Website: bh-photo
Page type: address-validator
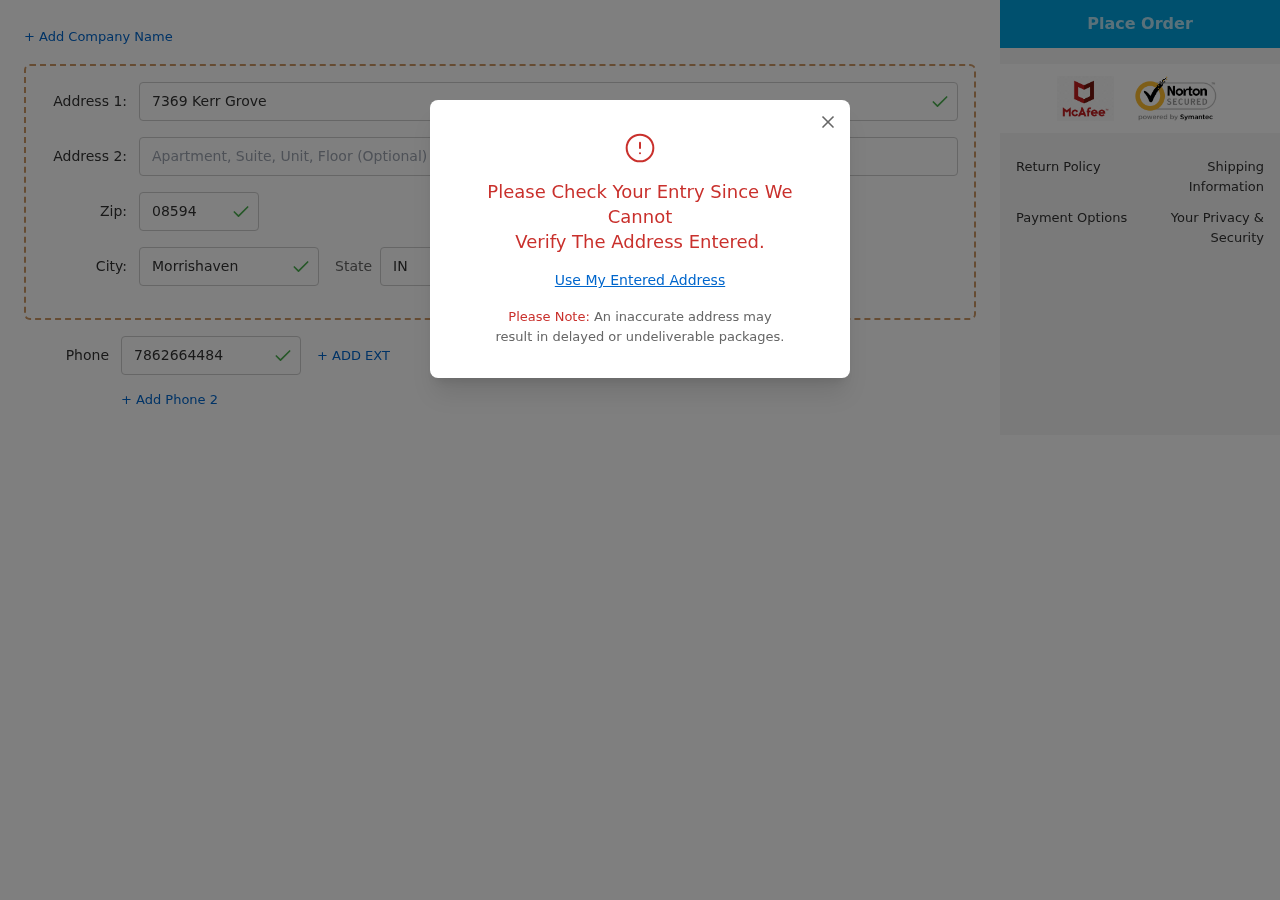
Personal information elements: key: PII_CITY
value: Morrishaven
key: PII_PHONE
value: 7862664484
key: PII_POSTCODE
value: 08594
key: PII_STATE_ABBR
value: IN
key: PII_STREET
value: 7369 Kerr Grove